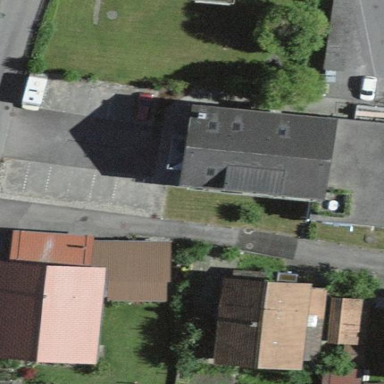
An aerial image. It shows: Parking area with surface.